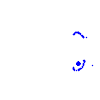
Particle: electron